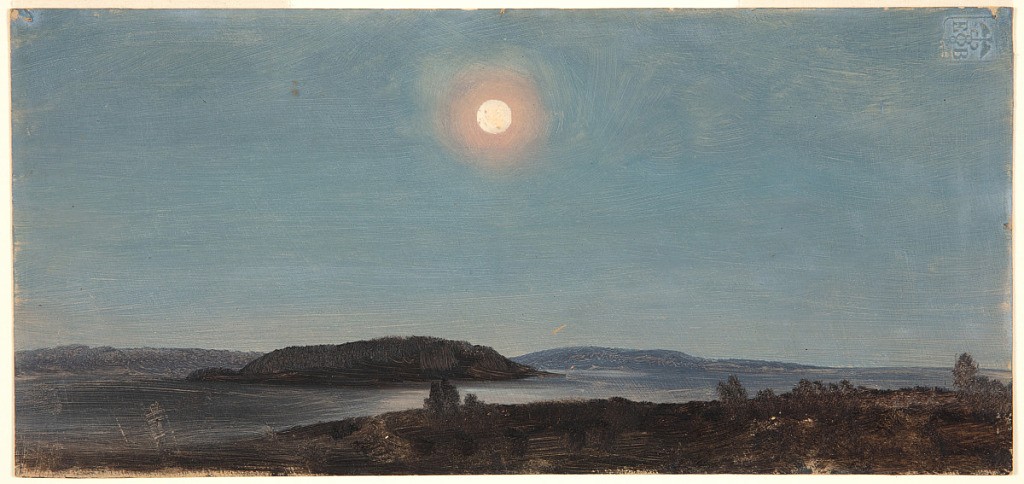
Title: Moon Rising over the Porcupine Islands, Bar Harbor, Maine
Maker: Frederic Edwin Church, American, 1826–1900
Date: probably 1860
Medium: Oil on paperboard
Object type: Drawing
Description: Landscape sketch showing a nocturnal view of the full moon over Frenchman Bay and Bald Porcupine Island, viewed from the shore of Mt. Desert Island at Bar Harbor, Maine. In the foreground, the nearby wooded terrain of Mt. Desert is shown in shadow as it descends gently to the left. Across a stretch of water that brightly reflects the moon's light, Bald Porcupine Island is visible within Frenchman Bay. In the background, the distant coastline of the Schoodic Peninsula is visible. The bright orb of the full moon hangs in the sky above, casting a warm halo into the atmosphere around it. The sky is otherwise rendered in a shade of dark blue-green.